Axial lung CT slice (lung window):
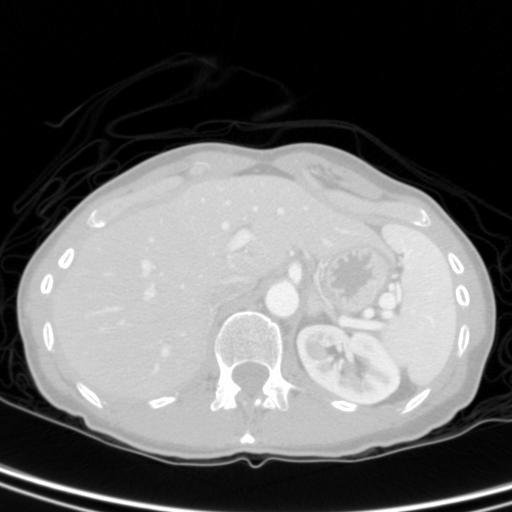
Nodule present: no